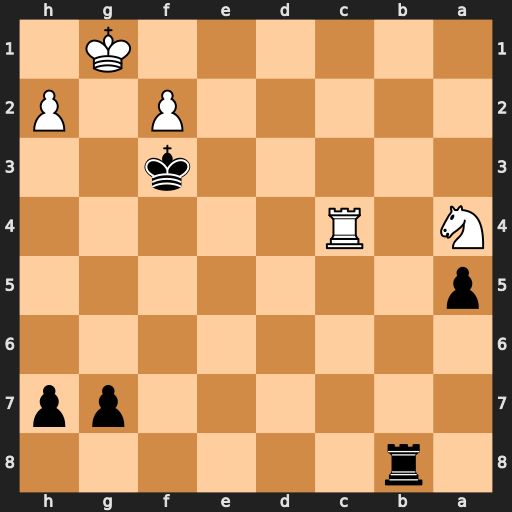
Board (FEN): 1r6/6pp/8/p7/N1R5/5k2/5P1P/6K1
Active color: b
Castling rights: -
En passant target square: -
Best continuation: Rb1+ Rc1 Rxc1#